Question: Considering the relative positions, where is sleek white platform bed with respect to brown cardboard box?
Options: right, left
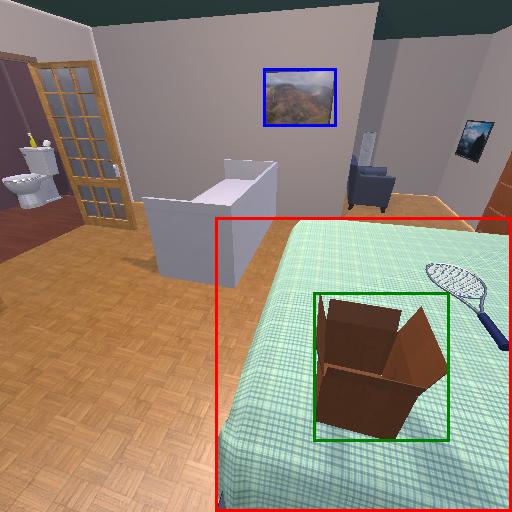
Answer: right